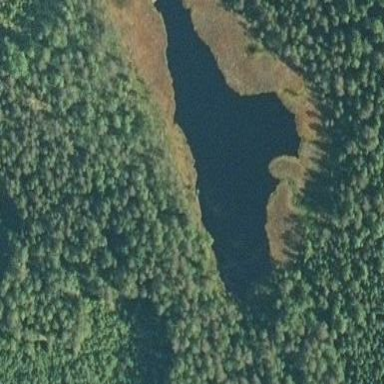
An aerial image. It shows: Serene pond surrounded by nature.